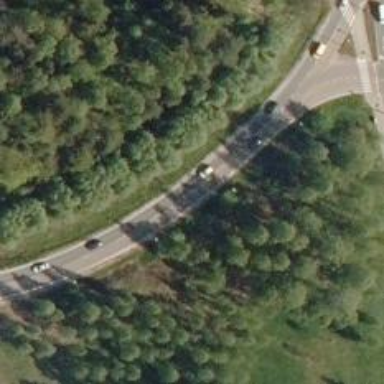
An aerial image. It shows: Asphalt motorway.